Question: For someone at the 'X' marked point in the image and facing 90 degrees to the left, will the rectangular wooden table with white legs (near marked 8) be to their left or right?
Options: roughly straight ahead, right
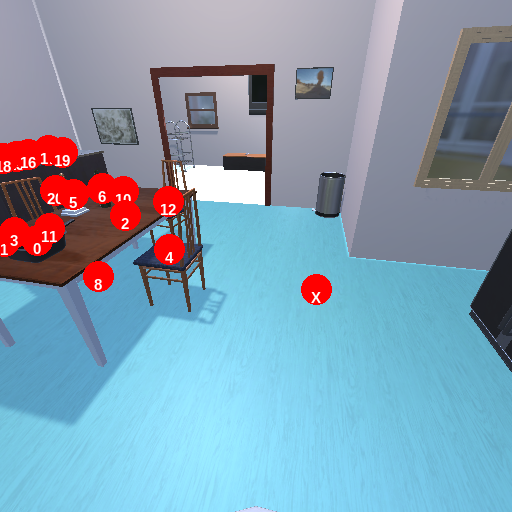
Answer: roughly straight ahead